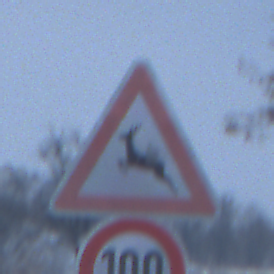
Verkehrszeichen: WildwechselRechts
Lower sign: Geschwindigkeit100
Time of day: Midday
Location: Outdoor (Nature)
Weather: Overcast
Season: Winter
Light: Natural